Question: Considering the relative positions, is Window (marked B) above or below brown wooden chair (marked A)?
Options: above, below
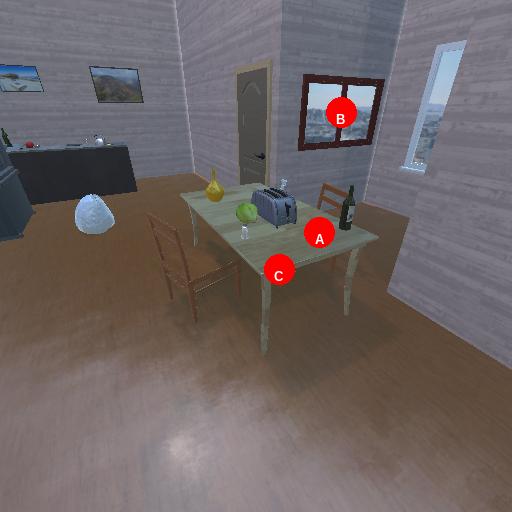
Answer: above